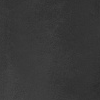
Atmospheric dust classification: dusty